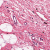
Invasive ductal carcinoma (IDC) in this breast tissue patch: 0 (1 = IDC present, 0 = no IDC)